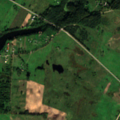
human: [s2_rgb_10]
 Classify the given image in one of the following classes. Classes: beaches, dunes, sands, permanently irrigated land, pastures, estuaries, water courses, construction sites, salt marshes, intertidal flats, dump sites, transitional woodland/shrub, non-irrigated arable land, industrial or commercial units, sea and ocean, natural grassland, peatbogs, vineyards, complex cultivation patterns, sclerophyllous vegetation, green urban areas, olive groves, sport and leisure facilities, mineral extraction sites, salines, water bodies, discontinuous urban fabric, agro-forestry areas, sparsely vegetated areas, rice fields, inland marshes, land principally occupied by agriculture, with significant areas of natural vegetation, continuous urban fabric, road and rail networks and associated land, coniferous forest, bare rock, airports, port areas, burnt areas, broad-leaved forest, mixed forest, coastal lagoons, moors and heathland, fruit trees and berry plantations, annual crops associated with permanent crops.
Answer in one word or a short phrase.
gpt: pastures, complex cultivation patterns, land principally occupied by agriculture, with significant areas of natural vegetation, mixed forest, water bodies